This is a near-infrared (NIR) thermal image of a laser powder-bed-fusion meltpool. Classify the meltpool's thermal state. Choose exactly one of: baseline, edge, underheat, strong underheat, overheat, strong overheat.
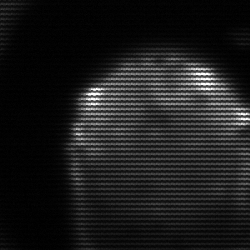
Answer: edge